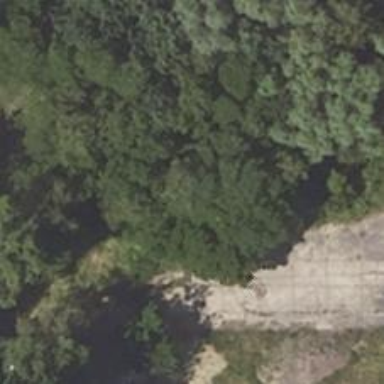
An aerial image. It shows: Abandoned railway yard.